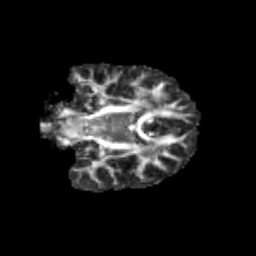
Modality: FA
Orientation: coronal
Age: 13
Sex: male
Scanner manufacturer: siemens
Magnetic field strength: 3 T
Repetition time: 3.8 s
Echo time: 0.07 s